Aerial crown-view tile of a tropical tree (Barro Colorado Island, Panama), acquired 20241112:
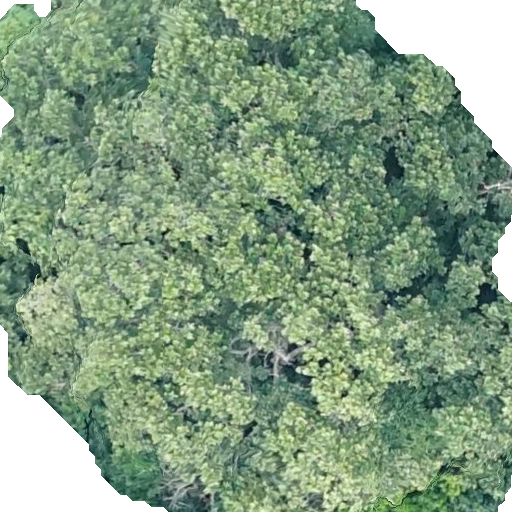
Species: Anacardium occidentale
GBIF accepted scientific name: Anacardium occidentale
Crown area: 420.224 m²